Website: macys
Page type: customer-info-address
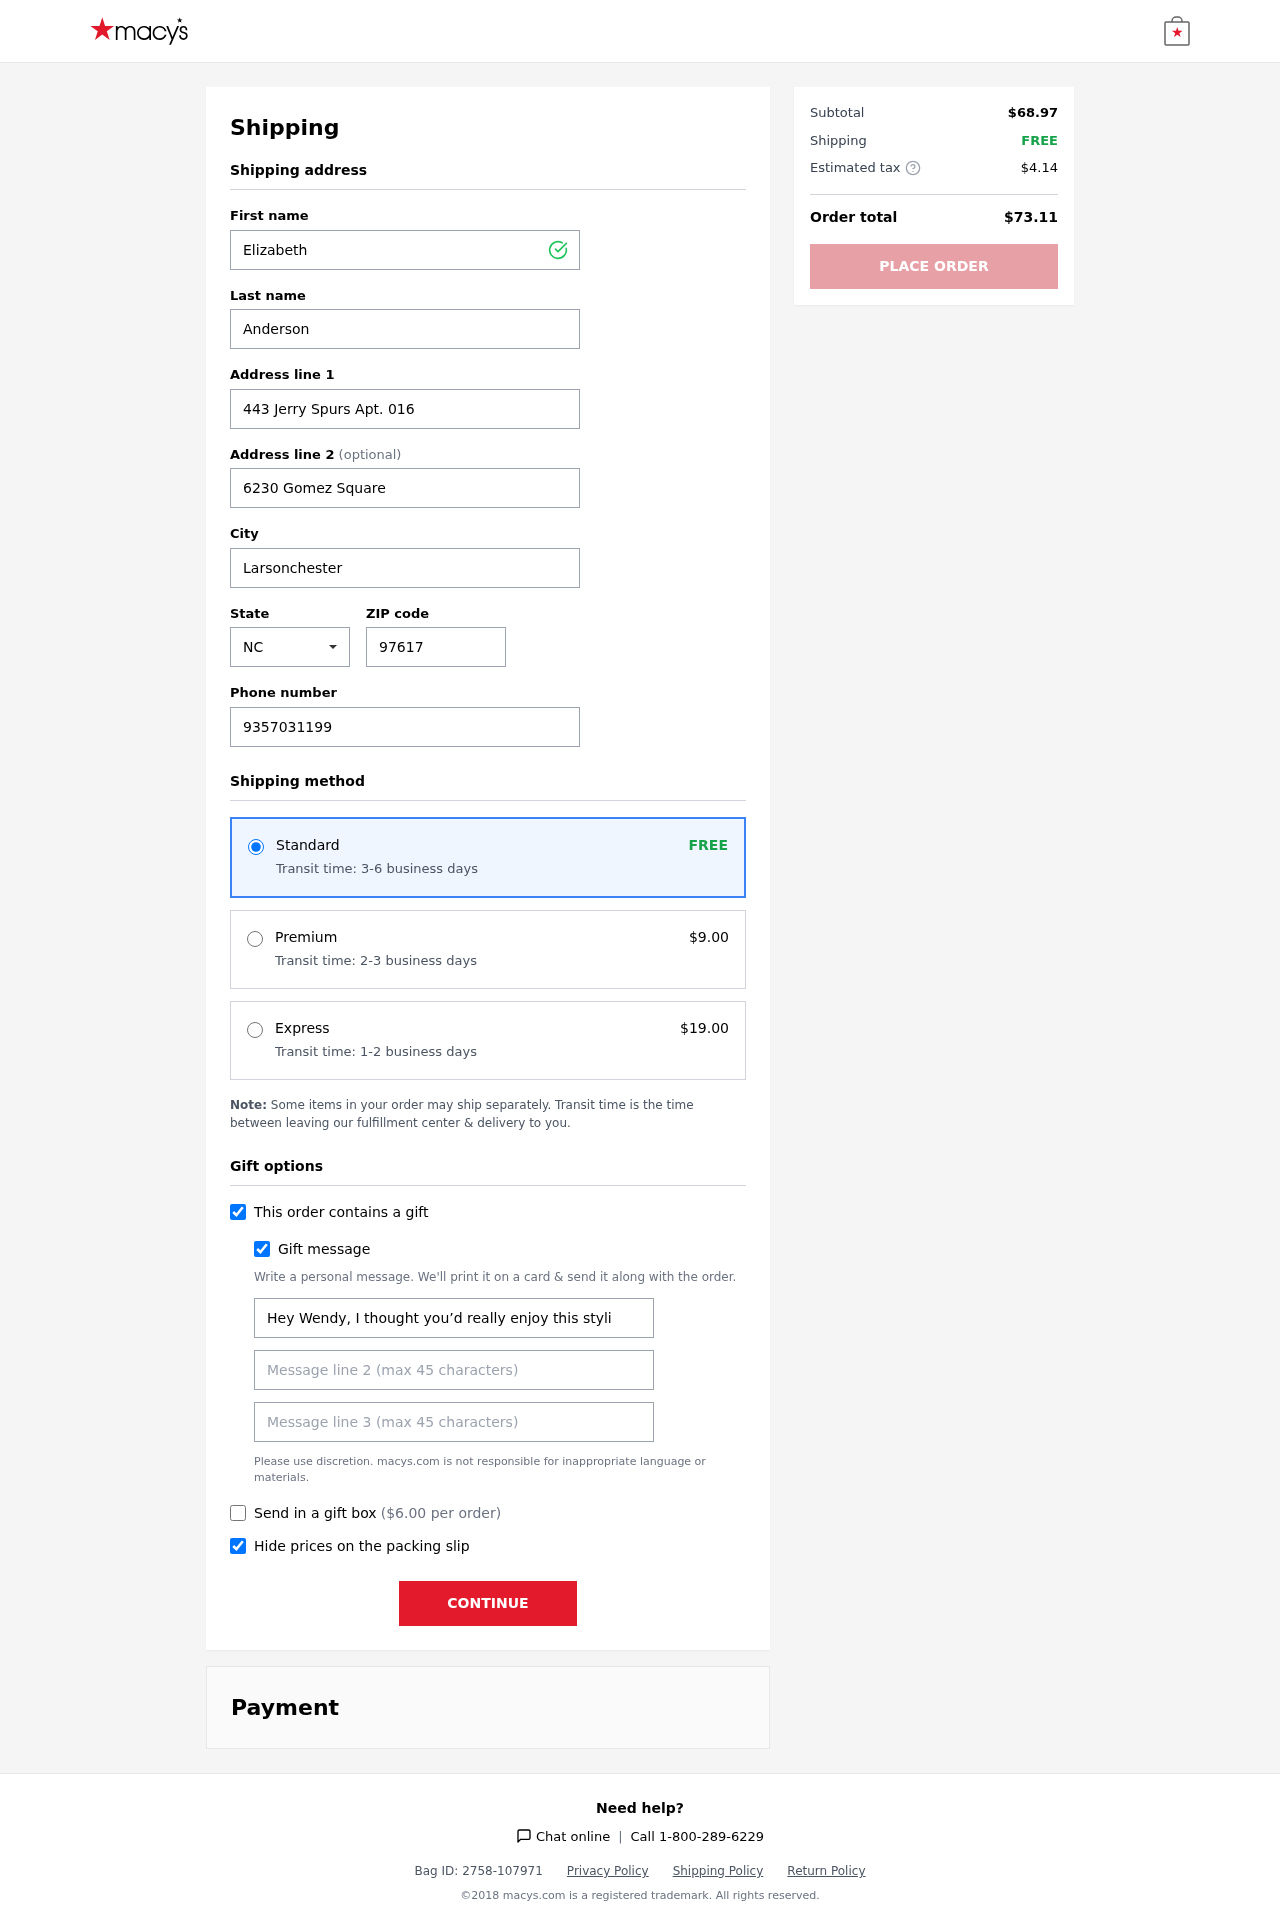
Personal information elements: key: PII_CITY
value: Larsonchester
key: PII_FIRSTNAME
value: Elizabeth
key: PII_GIFT_MESSAGE
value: Hey Wendy, I thought you’d really enjoy this stylish piece to add a little flair to your outfits! Can’t wait to see how incredible it looks on you. Just a little something to celebrate you and all the amazing things you do!  Elizabeth
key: PII_LASTNAME
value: Anderson
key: PII_PHONE
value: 9357031199
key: PII_POSTCODE
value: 97617
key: PII_STATE_ABBR
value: NC
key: PII_STREET
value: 443 Jerry Spurs Apt. 016
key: PII_STREET2
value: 6230 Gomez Square
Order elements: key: ORDER_SHIPPING_STANDARD
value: FREE
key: ORDER_SHIPPING_STANDARD_TIME
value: Transit time: 3-6 business days
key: ORDER_SHIPPING_PREMIUM
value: $9.00
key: ORDER_SHIPPING_PREMIUM_TIME
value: Transit time: 2-3 business days
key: ORDER_SHIPPING_EXPRESS
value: $19.00
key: ORDER_SHIPPING_EXPRESS_TIME
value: Transit time: 1-2 business days
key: ORDER_GIFT_BOX_FEE
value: $6.00
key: ORDER_SUBTOTAL
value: $68.97
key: ORDER_SHIPPING_COST
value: FREE
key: ORDER_TAX
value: $4.14
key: ORDER_TOTAL
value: $73.11